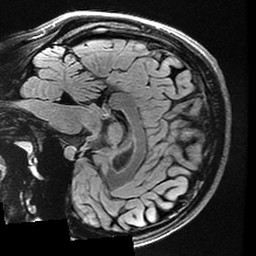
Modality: T2w
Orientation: sagittal
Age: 24
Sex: female
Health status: healthy
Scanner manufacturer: ge
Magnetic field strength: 3 T
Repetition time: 12 s
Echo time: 0.09548 s